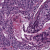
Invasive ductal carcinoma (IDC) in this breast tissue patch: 0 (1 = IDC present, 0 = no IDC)